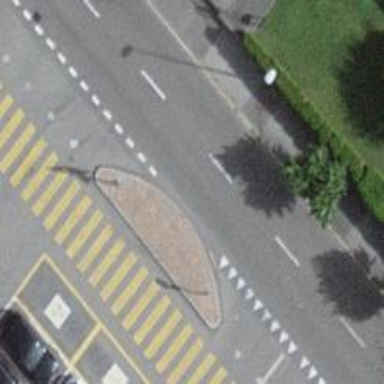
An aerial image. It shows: Uncontrolled zebra crossing with zebra markings.